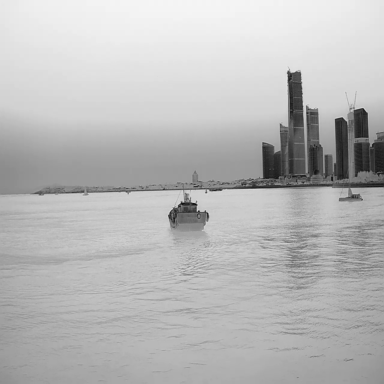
There are three bulk_carriers in the infrared image.